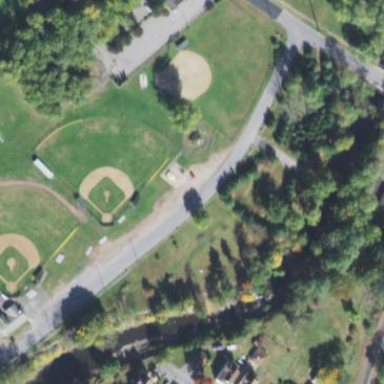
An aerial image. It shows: Baseball pitch for leisure and sports activities.